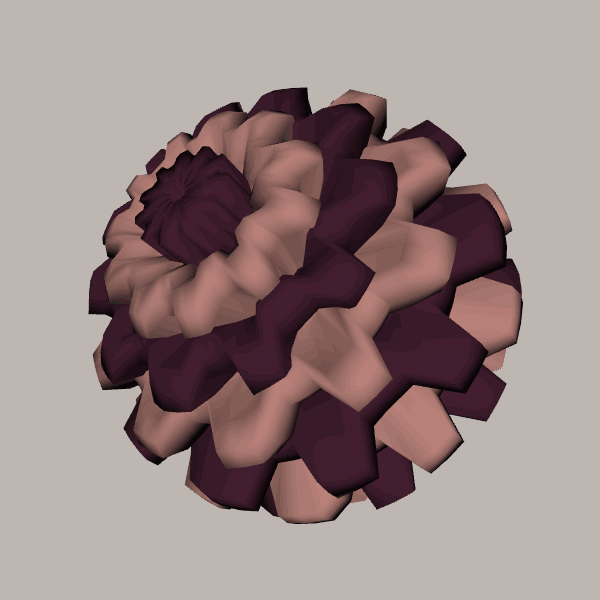
Background: light